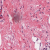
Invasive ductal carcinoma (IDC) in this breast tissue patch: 0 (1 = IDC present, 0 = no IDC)